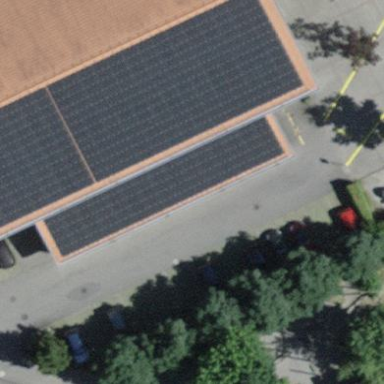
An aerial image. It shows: Parking area.